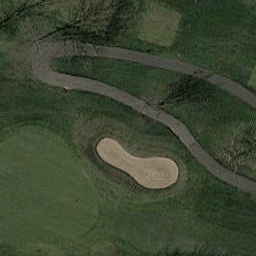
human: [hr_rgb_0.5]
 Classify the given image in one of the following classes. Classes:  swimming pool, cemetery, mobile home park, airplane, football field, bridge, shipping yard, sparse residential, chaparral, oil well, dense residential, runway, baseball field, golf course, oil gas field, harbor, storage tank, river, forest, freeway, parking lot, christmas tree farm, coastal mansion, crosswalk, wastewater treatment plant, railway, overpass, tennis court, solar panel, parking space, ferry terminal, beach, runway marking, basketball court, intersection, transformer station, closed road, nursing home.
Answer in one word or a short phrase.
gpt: golf course